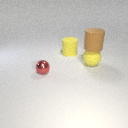
small red metal sphere to the left of large yellow rubber sphere